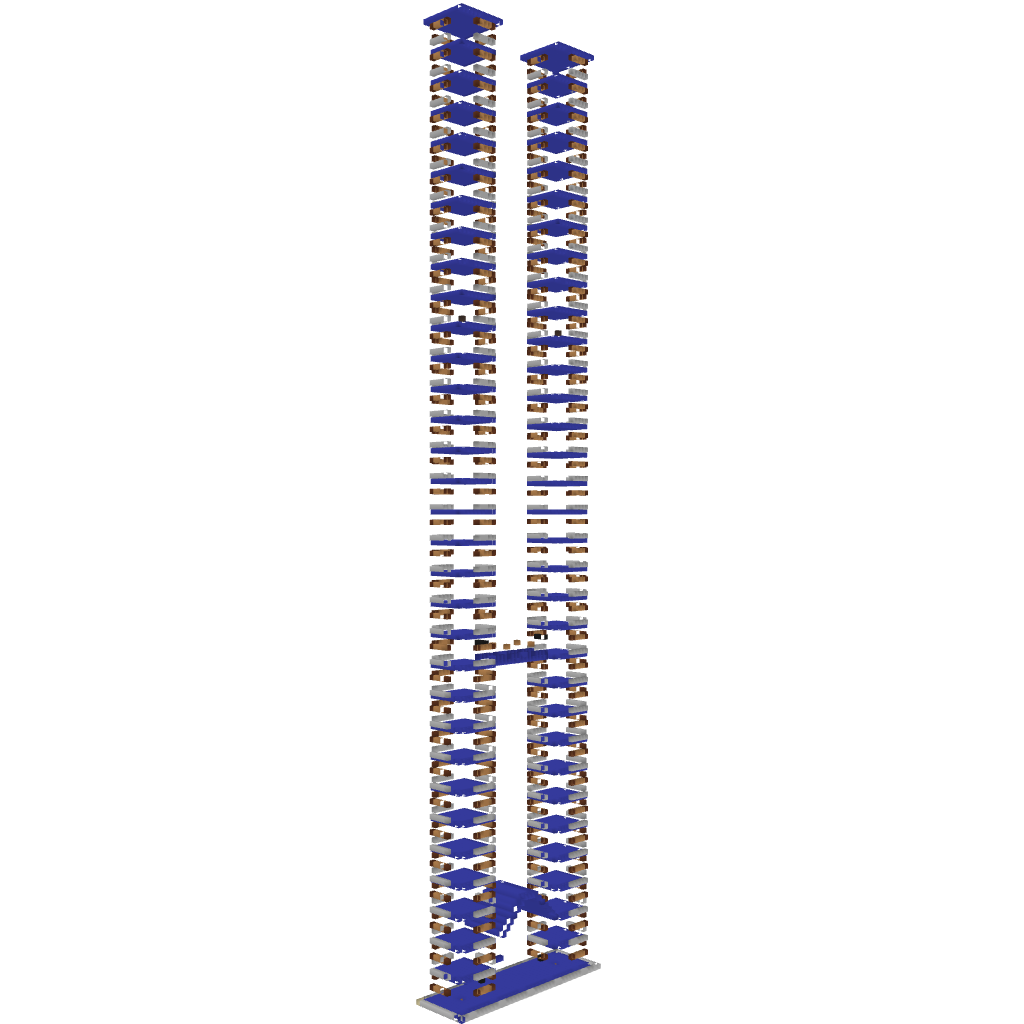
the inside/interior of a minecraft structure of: skyscraper